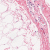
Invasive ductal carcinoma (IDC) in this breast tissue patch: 0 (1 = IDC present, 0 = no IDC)